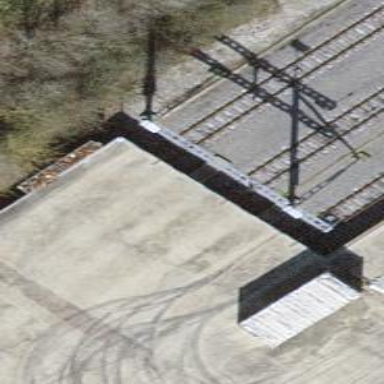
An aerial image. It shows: Railway buffer stop.